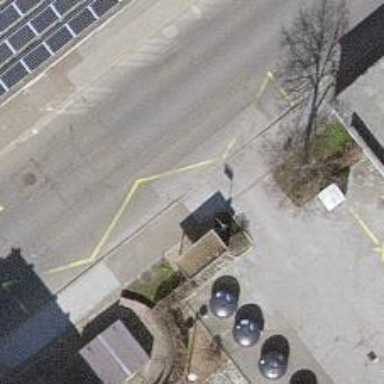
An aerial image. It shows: Platform with shelter for public transport.